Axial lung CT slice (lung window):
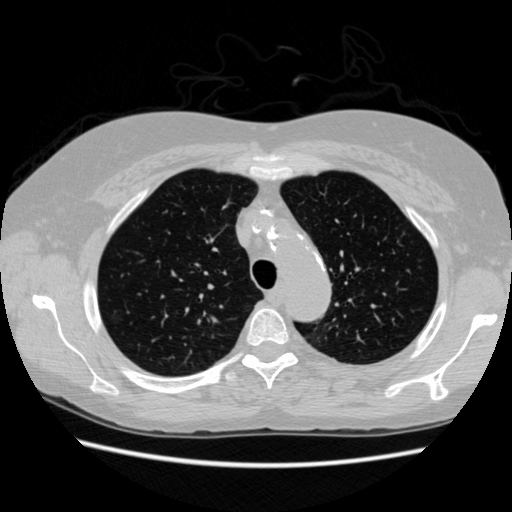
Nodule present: no